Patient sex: F
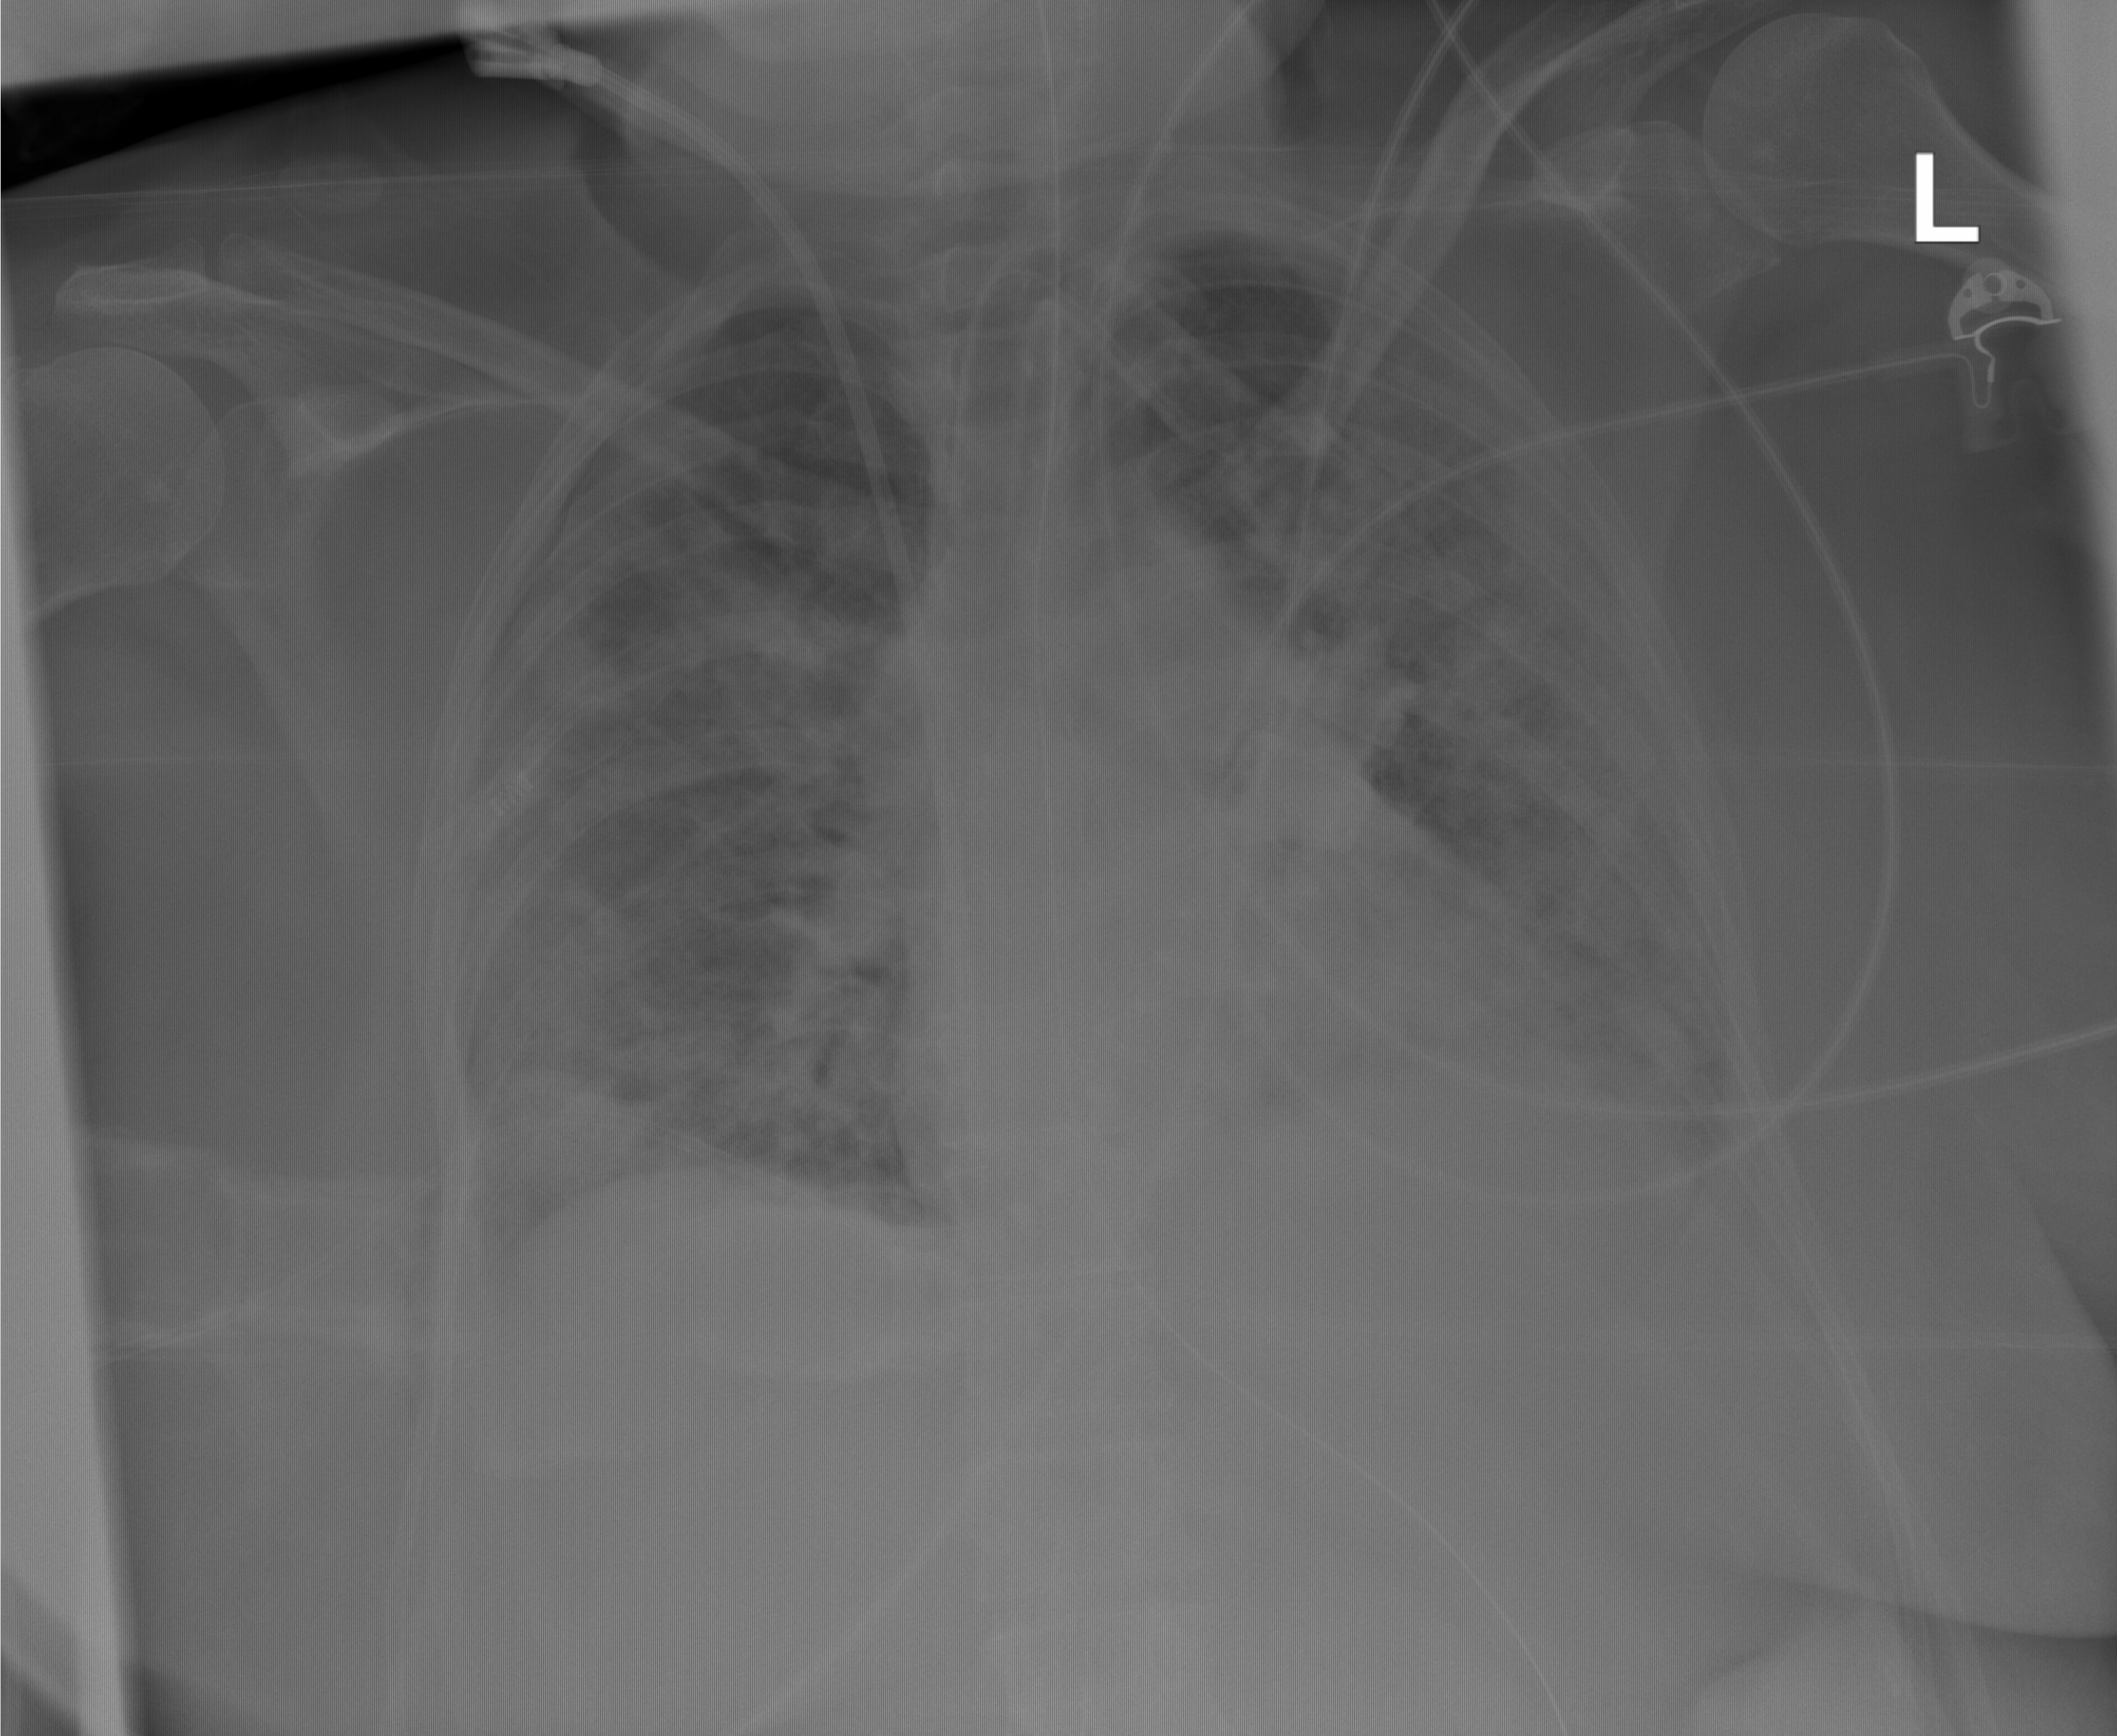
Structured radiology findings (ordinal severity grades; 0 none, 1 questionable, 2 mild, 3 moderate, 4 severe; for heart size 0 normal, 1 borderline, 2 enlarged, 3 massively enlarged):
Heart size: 2
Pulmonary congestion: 2
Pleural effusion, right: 1
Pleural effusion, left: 1
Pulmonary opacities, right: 3
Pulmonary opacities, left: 3
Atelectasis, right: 3
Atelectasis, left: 3